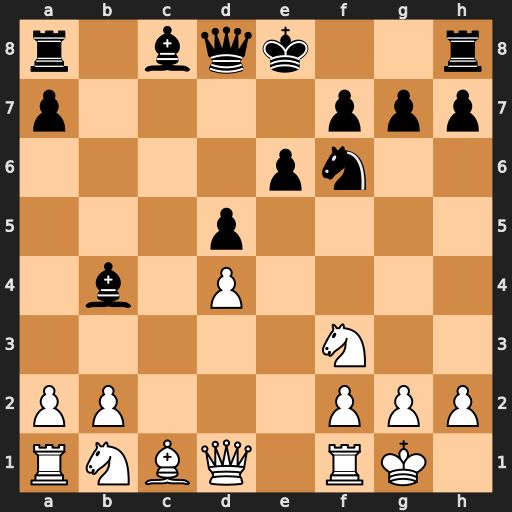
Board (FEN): r1bqk2r/p4ppp/4pn2/3p4/1b1P4/5N2/PP3PPP/RNBQ1RK1
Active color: w
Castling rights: kq
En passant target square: -
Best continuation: Qa4+ Qd7 Qxb4